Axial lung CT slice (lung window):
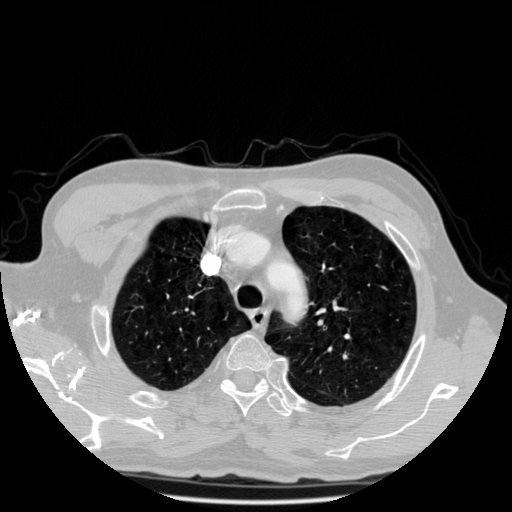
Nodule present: no